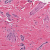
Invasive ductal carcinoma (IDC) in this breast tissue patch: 0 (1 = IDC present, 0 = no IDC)